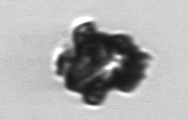
Label: Delphineis